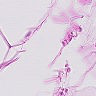
Metastatic tissue present: no